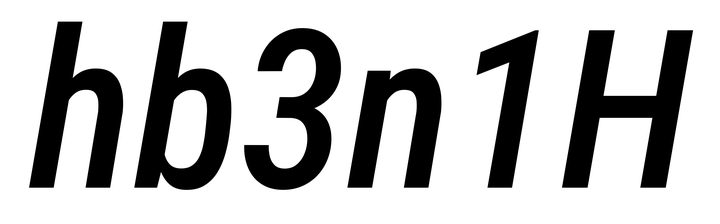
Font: Roboto-Italic_Condensed_Medium_Italic